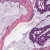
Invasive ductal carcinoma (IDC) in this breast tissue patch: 1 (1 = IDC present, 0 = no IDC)